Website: bh-photo
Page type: gifting
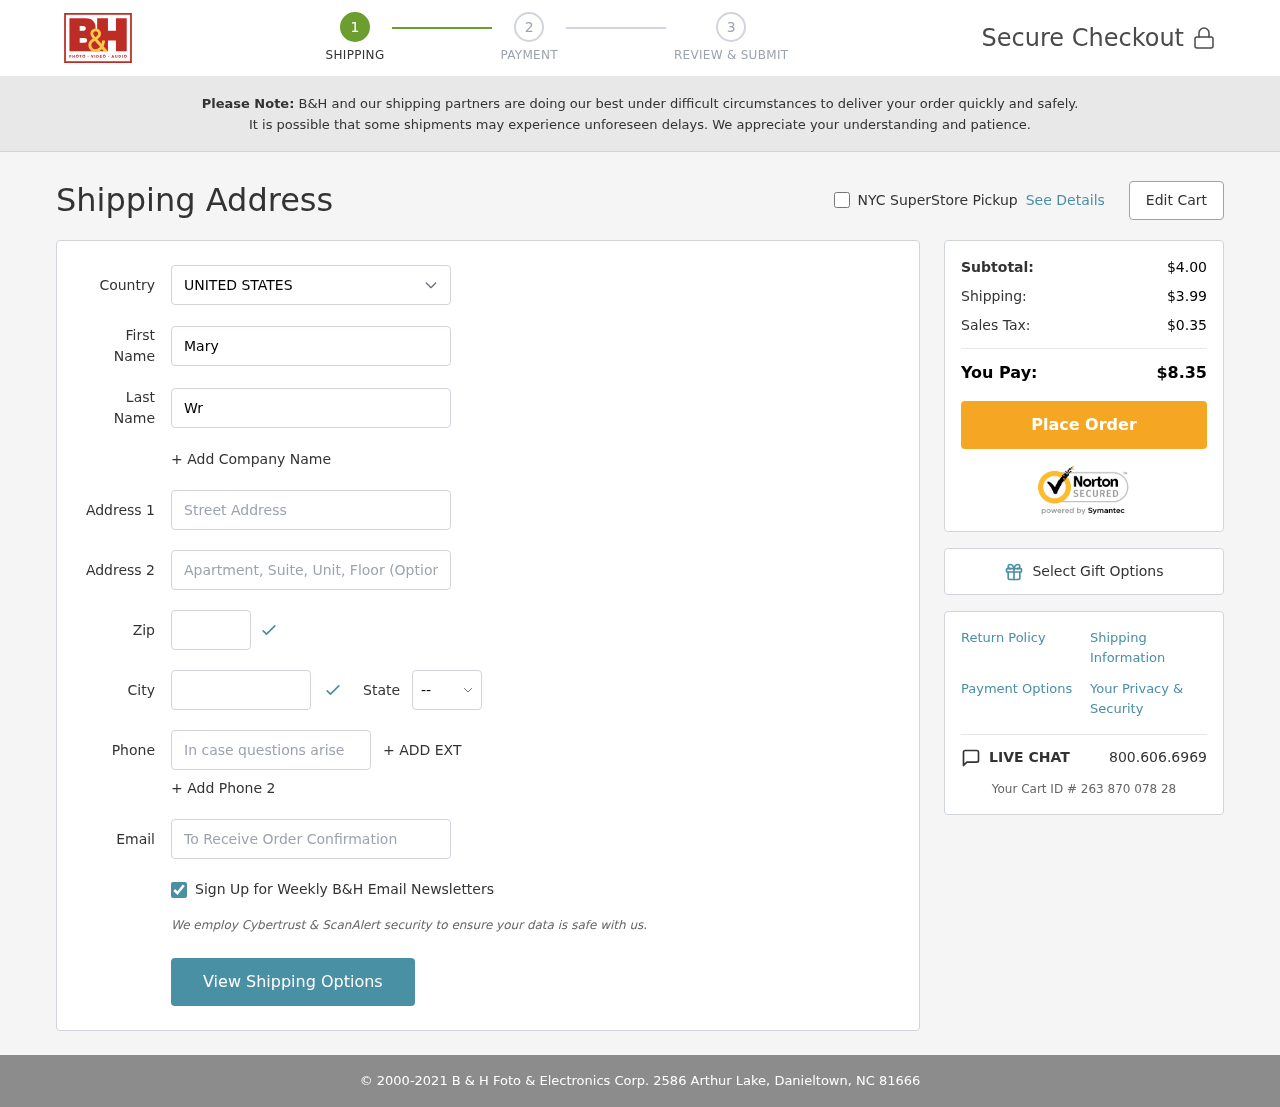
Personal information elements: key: PII_CITY
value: Danieltown
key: PII_COUNTRY
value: United States
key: PII_EMAIL
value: mwright@yahoo.com
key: PII_FIRSTNAME
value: Mary
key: PII_LASTNAME
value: Wright
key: PII_PHONE
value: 4517720695
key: PII_POSTCODE
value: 81666
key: PII_STATE_ABBR
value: NC
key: PII_STREET
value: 2586 Arthur Lake
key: PII_STREET2
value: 20226 Keith Groves Suite 065
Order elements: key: ORDER_SUBTOTAL
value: $4.00
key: ORDER_SHIPPING_COST
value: $3.99
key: ORDER_TAX
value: $0.35
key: ORDER_TOTAL
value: $8.35
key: ORDER_ID
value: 263 870 078 28